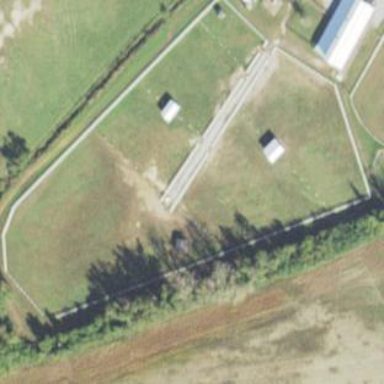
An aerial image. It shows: Stable building.